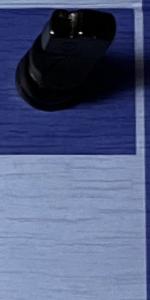
Label: Empty